Question: I'm trying to create the following tooltip (not the contents within - just the box & arrow):

I'm having an issue getting the arrow to blend in correctly with the main box.
I created a <URL> with the code I have so far.
You will notice the arrow looks ok but just doesn't fit in 100%, I'm not sure how to finish it.
Below is the arrow code:
'''
.arrow_box:after, .arrow_box:before {
border: 11px solid;
border-color: inherit;
border-left: 11px solid transparent;
border-right: 11px solid transparent;
position: absolute;
content: '';
left: 90%;
bottom: 100%;
}
.arrow_box:after {
border-color: rgba(136, 183, 213, 0);
border-bottom-color: #f3f3f3;
border-width: 13px;
margin-left: -23px;
}
.arrow_box:before {
border-color: rgba(194, 225, 245, 0);
border-bottom-color: #e1e1e1;
border-width: 15px;
margin-left: -25px;
}
'''
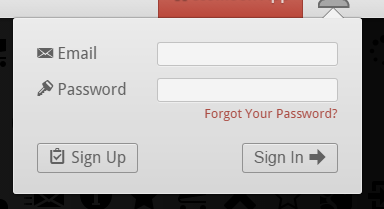
Answer: <URL>
'''
.arrow_box {
border-radius: .1875em;
z-index: 99;
position: relative;
box-shadow: 0 0 0 1px rgba(0,0,0,0.15),inset 0 0 0 1px rgba(255,255,255,0.6), 0 4px 2px -2px rgba(0,0,0,0.2),0 0 1px 1px rgba(0,0,0,0.15);
background-repeat: repeat-x;
background-position: 0 0;
background-image: linear-gradient(to bottom,rgba(255,255,255,0.7) 0,rgba(255,255,255,0) 100%);
background-color: #e1e1e1;
margin-top: 3em;
margin-left: .75em;
margin-right: .75em;
padding-left: 0;
padding-bottom: 0;
padding-right: 0;
padding-top: 0;
width: 340px;
height: 160px;
}
.arrow_box:after, .arrow_box:before {
border: 13px solid transparent;
position: absolute;
content: '';
left: 90%;
bottom:100%;
}
.arrow_box:after {
border-bottom-color: #fafafa;
border-width: 14px;
margin-left: -24px;
}
.arrow_box:before {
border-bottom-color: #999;
border-width: 15px;
margin-left: -25px;
}
'''